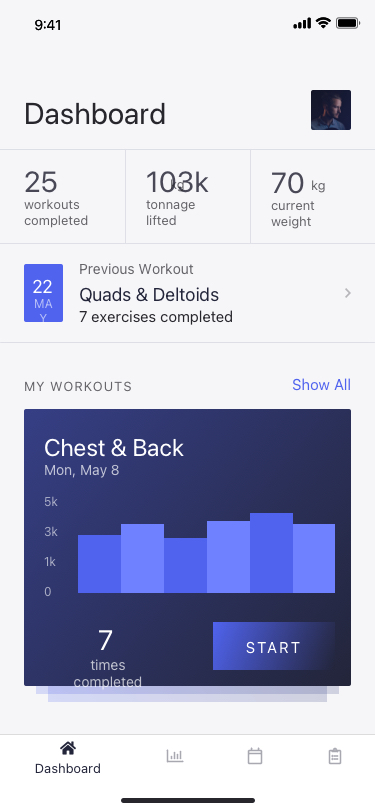
Text in this UI design:
Show All
MY WORKOUTS
7 exercises completed
Quads & Deltoids
Previous Workout
MAY
22